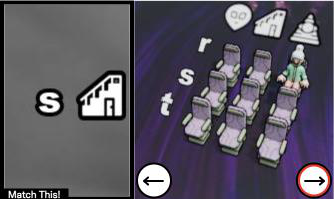
Task: seats
Answer: no